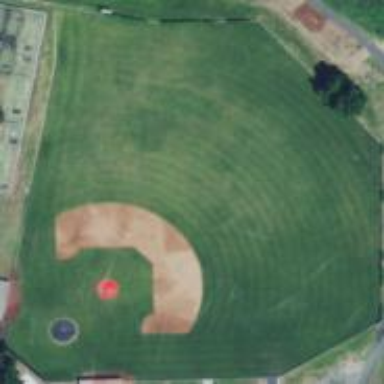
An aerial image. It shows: Baseball pitch for leisure land.